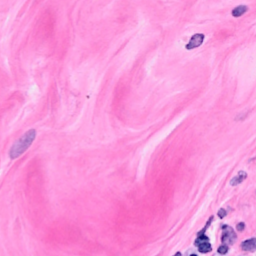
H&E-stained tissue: Breast